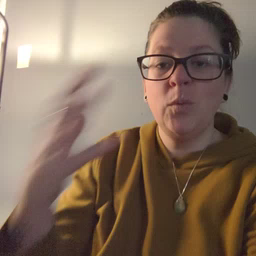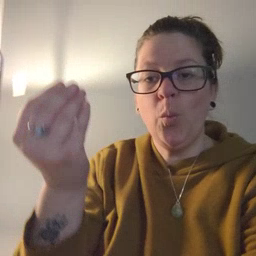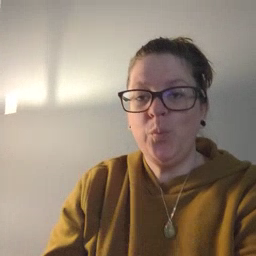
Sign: go